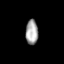
Tissue: lung
Cell type: Epithelial cells
Senescence score: 0.2256
Nuclear area (px): 304
Mean DAPI intensity: 163.609